Question: I am getting a very strange issue whereby when I try to extract the word document as a compressed file for processing in my MS Word Task Pane MVC app the third time, it will blow up.
Here is the code:
'''
Office.context.document.getFileAsync(Office.FileType.Compressed, function (result) {
if (result.status == "succeeded") {
var file = result.value;
file.getSliceAsync(0, function (resultSlice) {
//DO SOMETHING
});
} else {
//TODO: Service fault handling?
}
});
'''
The error code that comes up is 5001. I am not sure how to fix this.
Please let me know if you have any thoughts on this.
Additional Details:

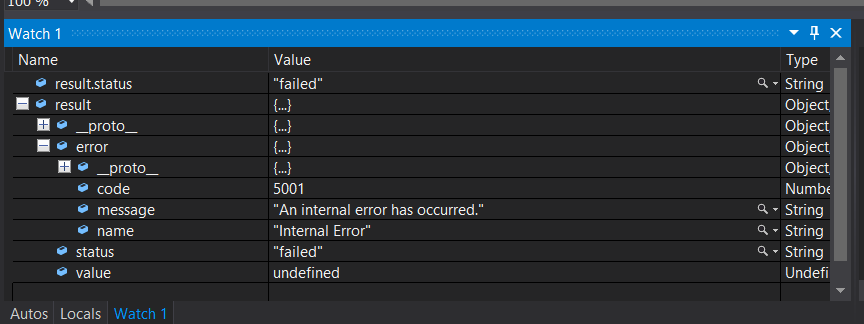
Answer: From MSDN:
> No more than two documents are allowed to be in memory; otherwise the
'getFileAsync' operation will fail. Use the 'File.closeAsync' method to
close the file when you are finished working with it.
Make sure you call 'File.closeAsync' before you read the file again - that could explain the issue you are seeing.
More at: <URL>